Question: I'd like to make the column border to reach the footer as in an example
It should work in these two variants:
<URL>
<URL>
Thanks !
What do you think about min-height: 430px; ?
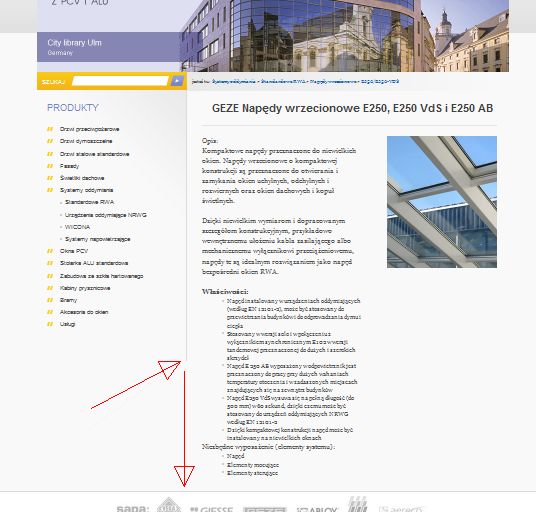
Answer: You can use a background image that is 1 pixel high and contains a very thin horizontal strip of the background + line(s) that you'd like to have, repeated on the y-axis:
'''
#centered_container { background: url(i/bg.png) 50% repeat-y; }
'''
Since your site seems to be centered, use '50%' to center the background image as well.